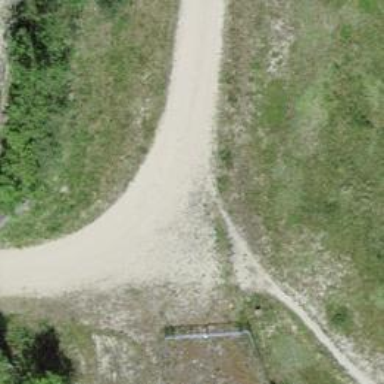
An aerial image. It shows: Gravel track with grade 2 tracktype.